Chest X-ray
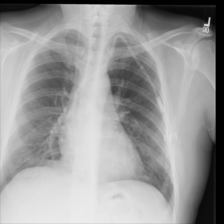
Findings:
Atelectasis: negative
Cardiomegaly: negative
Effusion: negative
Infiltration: positive
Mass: negative
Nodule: negative
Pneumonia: negative
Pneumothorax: negative
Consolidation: negative
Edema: negative
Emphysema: negative
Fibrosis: negative
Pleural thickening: negative
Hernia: negative